Question: I'm having issues with the positioning of the the main view of a UIViewController when hiding the status bar. I invoke the call to hide the status bar, but the view does not translate up to occupy the space left behind by the status bar, even when trying to reposition the frame programmatically.
Below is the screenshot of the view, bordered by a blue border. Despite my best efforts, I can't seem to translate it up to occupy the space of the status bar. However, I do notice that when rotate the phone, then it does occupy the space fully, though I don't know what to call to achieve that when initially entering the view. Any ideas how to reposition the view?

I hide the status bar and try to reposition the view with the following code:
'''
[self setWantsFullScreenLayout:YES];
[[UIApplication sharedApplication] setStatusBarHidden:YES withAnimation:UIStatusBarAnimationNone];
CGRect translatedFrame = self.view.frame;
translatedFrame.origin.y -=20;
self.view.frame = translatedFrame;
[self.view.layer setBorderColor:[UIColor blueColor].CGColor];
[self.view.layer setBorderWidth:1.0f];
'''
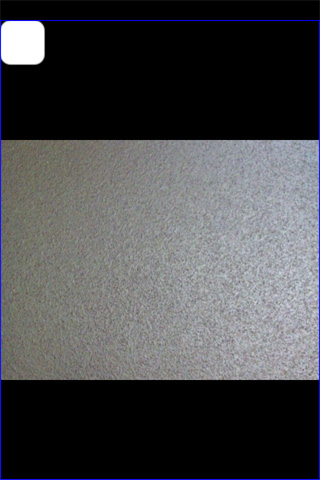
Answer: I narrowed down the issue to a library that I'm using (View Deck). Everyone's suggestions would work for a normal case, I think, but given that View Deck creates a container with the view controllers, I think it's not rendering correctly because of that.